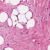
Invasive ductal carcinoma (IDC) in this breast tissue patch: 0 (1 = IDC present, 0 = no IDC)